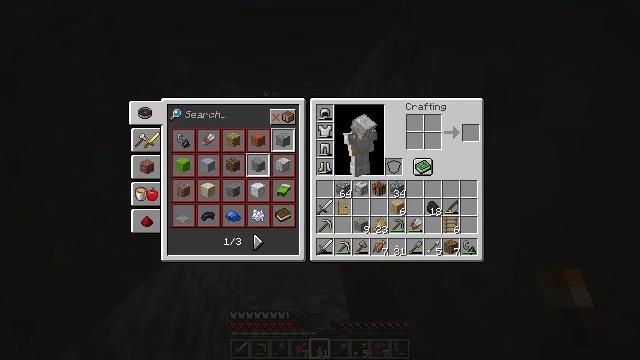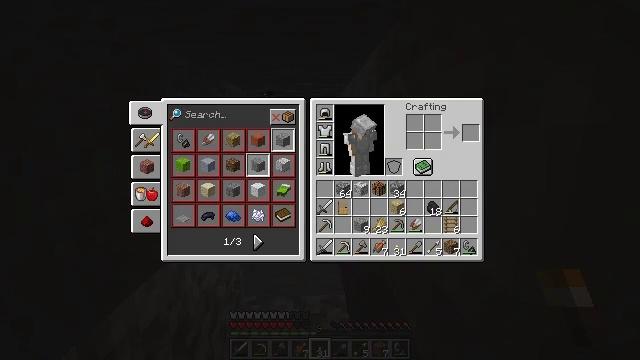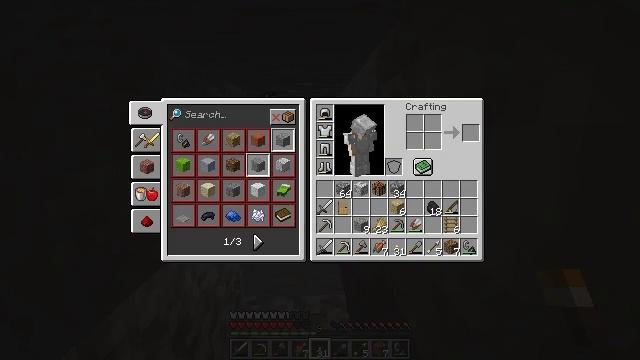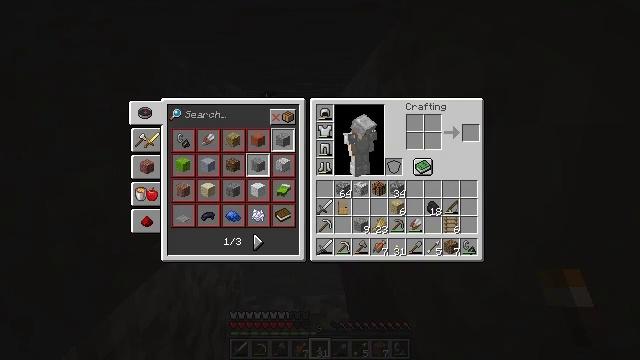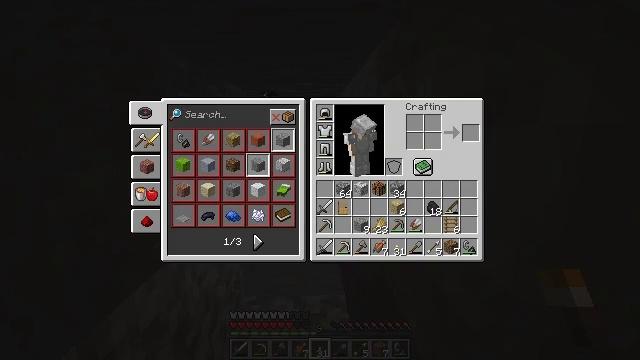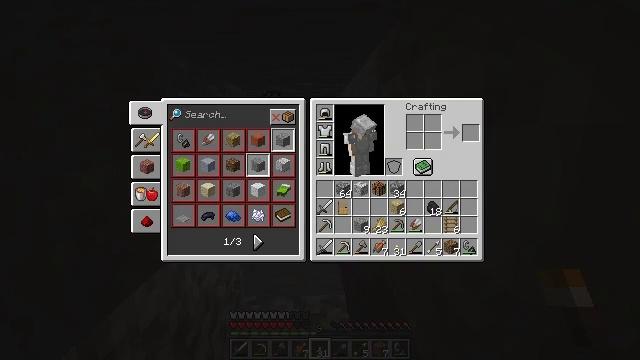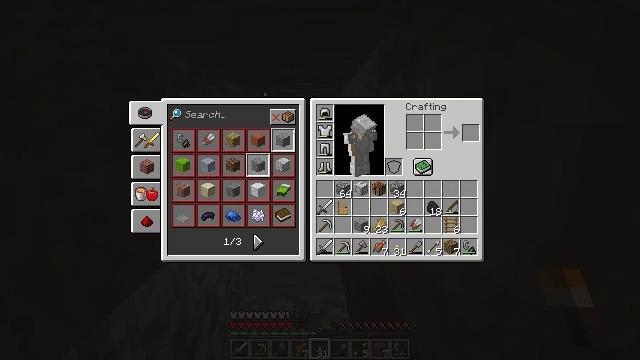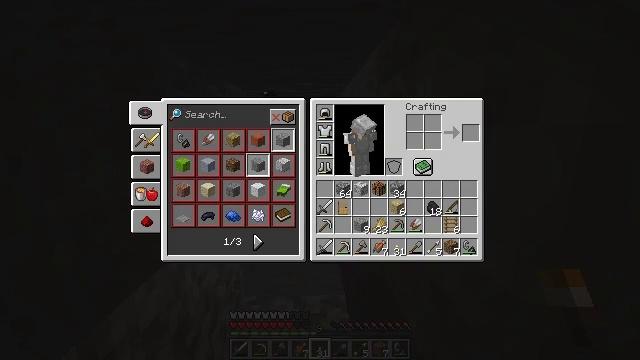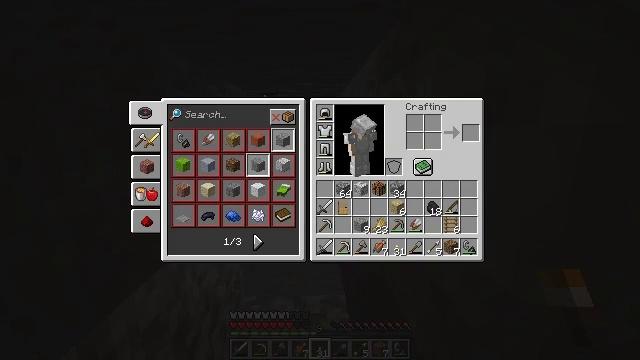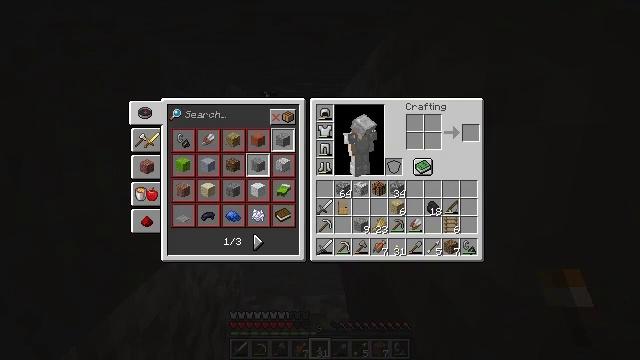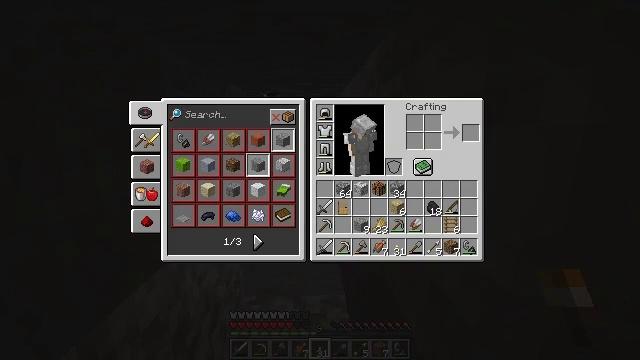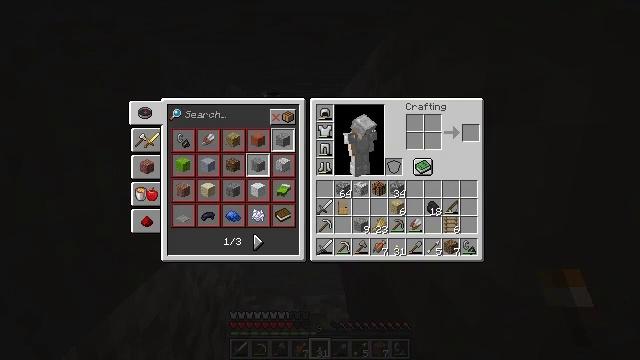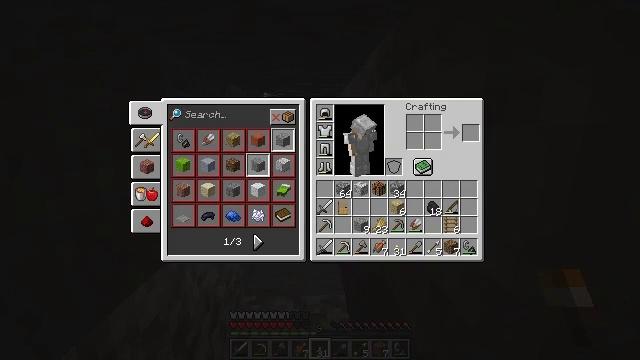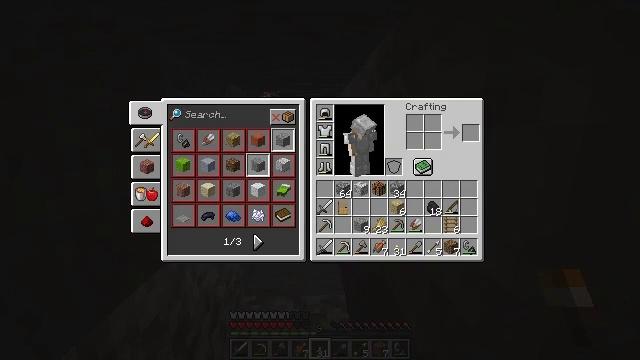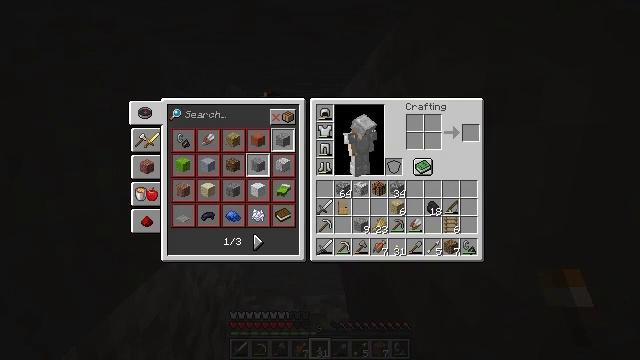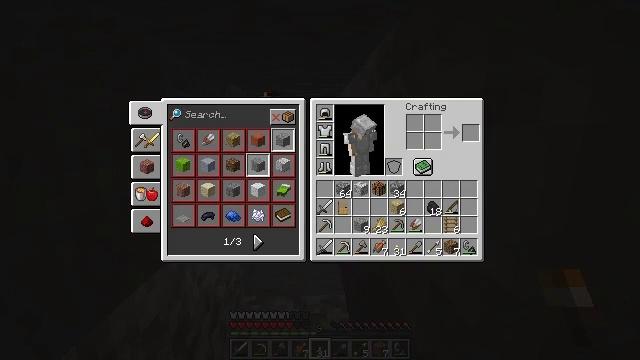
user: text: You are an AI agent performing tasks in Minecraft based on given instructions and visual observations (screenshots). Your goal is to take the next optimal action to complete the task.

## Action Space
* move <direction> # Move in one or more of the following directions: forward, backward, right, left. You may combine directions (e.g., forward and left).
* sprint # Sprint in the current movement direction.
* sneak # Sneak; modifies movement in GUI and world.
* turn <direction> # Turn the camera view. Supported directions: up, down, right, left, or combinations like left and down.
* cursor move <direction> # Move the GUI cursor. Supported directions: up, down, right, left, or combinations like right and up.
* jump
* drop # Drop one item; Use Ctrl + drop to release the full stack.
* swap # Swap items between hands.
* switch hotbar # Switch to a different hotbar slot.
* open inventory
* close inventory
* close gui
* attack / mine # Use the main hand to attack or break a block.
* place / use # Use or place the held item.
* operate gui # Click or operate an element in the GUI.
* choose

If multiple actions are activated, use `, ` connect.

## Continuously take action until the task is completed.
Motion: motion action
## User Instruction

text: Gather dirt.
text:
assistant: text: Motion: no_op
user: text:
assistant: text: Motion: no_op
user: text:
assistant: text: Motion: no_op
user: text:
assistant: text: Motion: no_op
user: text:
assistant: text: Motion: no_op
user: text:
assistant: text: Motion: no_op
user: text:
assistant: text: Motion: no_op
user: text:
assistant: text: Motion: no_op
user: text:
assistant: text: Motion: no_op
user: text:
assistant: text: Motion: no_op
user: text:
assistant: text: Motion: no_op
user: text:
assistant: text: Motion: no_op
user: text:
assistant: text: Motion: no_op
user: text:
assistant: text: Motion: no_op
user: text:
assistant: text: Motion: no_op
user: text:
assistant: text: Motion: no_op
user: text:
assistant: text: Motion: no_op
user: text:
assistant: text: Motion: no_op
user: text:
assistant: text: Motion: no_op
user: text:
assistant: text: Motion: no_op
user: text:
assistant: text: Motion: no_op
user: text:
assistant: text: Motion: no_op
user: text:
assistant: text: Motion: no_op
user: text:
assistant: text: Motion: no_op
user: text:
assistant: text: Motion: no_op
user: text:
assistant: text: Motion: no_op
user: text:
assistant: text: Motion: no_op
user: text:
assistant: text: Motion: no_op
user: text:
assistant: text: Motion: no_op
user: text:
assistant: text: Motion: no_op